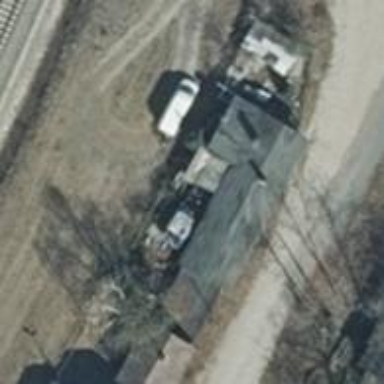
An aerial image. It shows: Simple house.